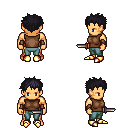
a pixel art fantasy rpg character, male body template, human, tanned skin, brown sleeveless shirt, teal pants, raven bedhead hairstyle, leather bracers, gold boots, dagger, four views (front, back, left, right), 2x2 character sprite sheet, small pixel art, hard edges, no anti-aliasing